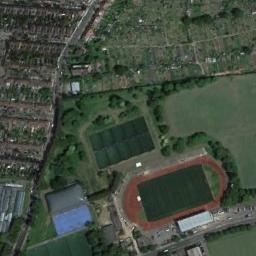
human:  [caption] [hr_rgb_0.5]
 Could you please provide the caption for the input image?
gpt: There are a lot of trees near the ground track field .

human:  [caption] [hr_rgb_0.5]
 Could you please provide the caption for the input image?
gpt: There is a track field in the lower right corner .

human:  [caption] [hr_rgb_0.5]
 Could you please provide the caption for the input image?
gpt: Track and field are built on the lawn, Next to residential areas and vegetation .

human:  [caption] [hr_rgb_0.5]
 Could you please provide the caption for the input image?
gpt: The ground track field is next to a residential area and some lawns .

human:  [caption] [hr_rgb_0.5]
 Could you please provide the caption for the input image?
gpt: A ground track field with a red track beside a blue building .